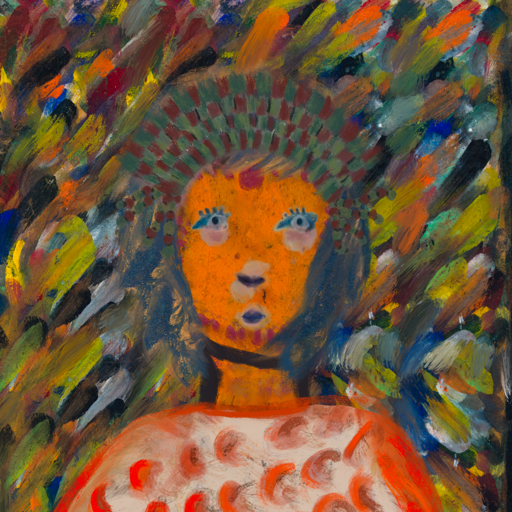
Background: An_Impression, Head And Neck Front: Doll, Face Front: Hill_Girl, Bust: Rupkatha, Hair Front: InTheSun, Head Accessory: After_Raid_Crown, Second Necklace: Blank, Necklace: Blank, Baby: Blank